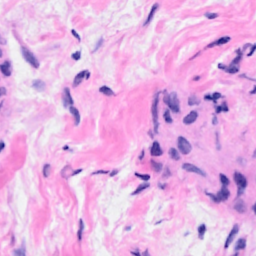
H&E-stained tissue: Breast